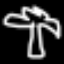
Label: palm tree